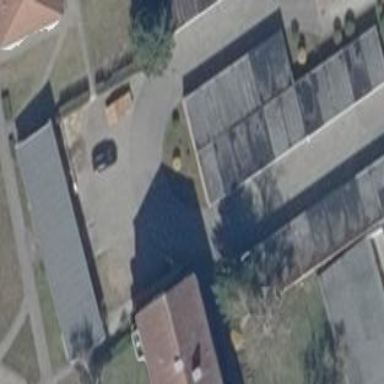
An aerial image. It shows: Group of garages.